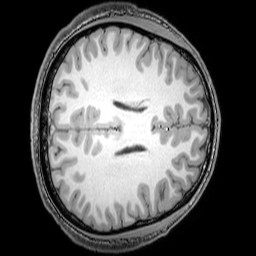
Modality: T1w
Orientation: axial
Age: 22
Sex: male
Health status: healthy
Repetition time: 0.081 s
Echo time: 0.037 s